Interaction volume radius: 5 \u00c5
Interaction volume height: 35 \u00c5
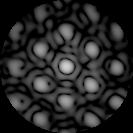
Disorder parameter: 0.3642